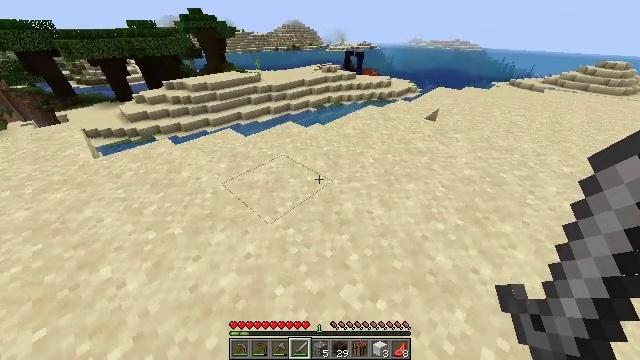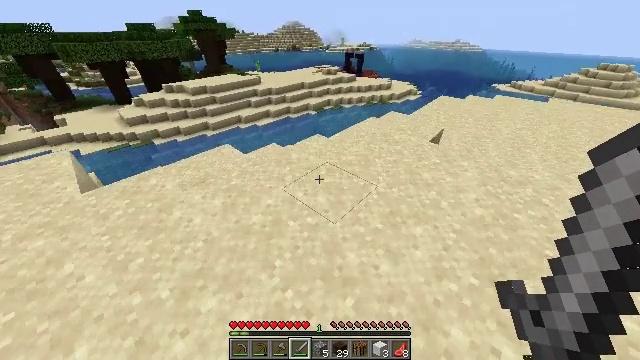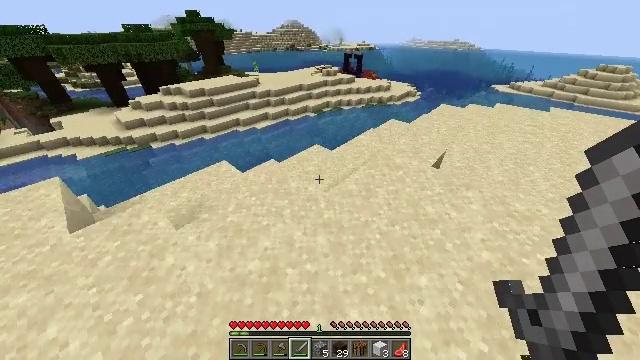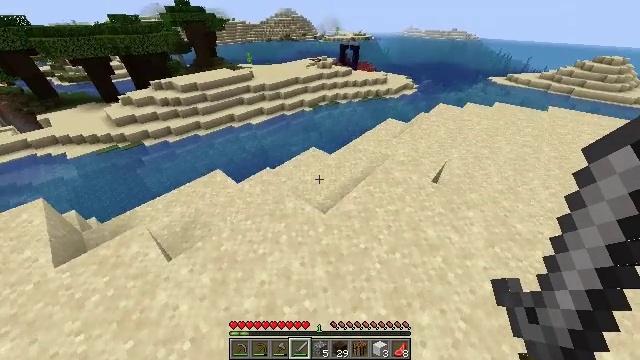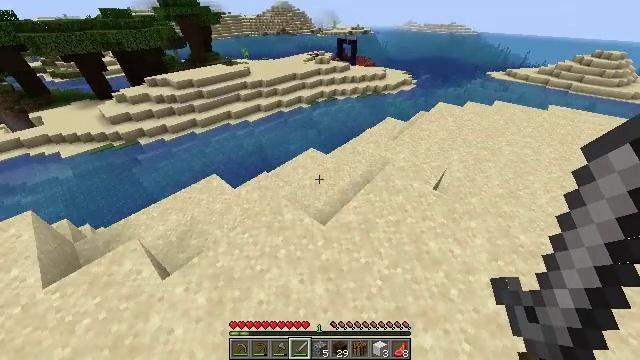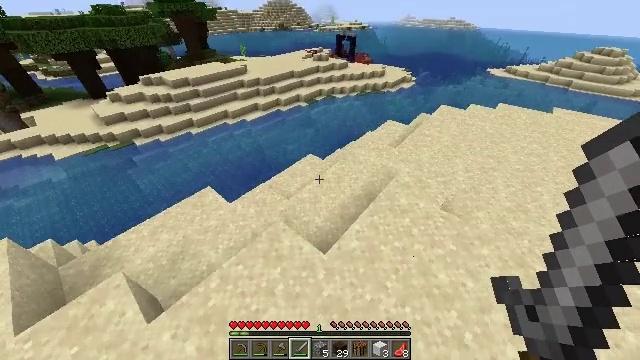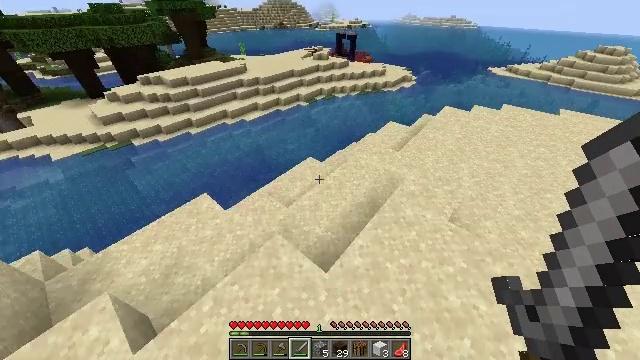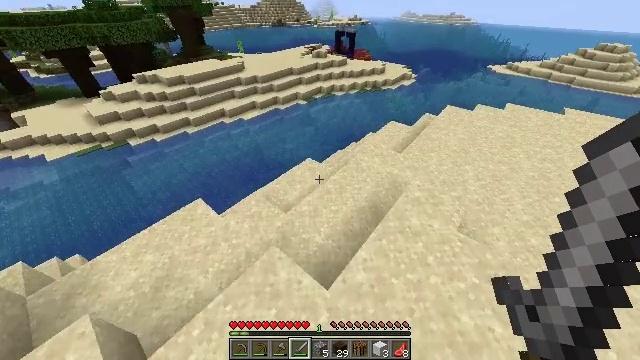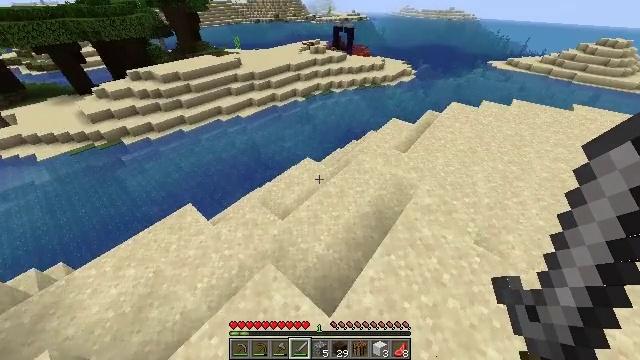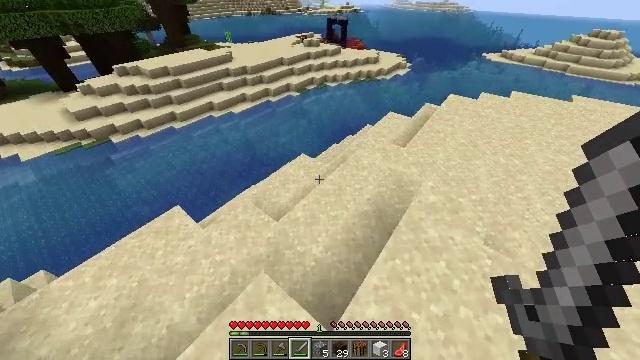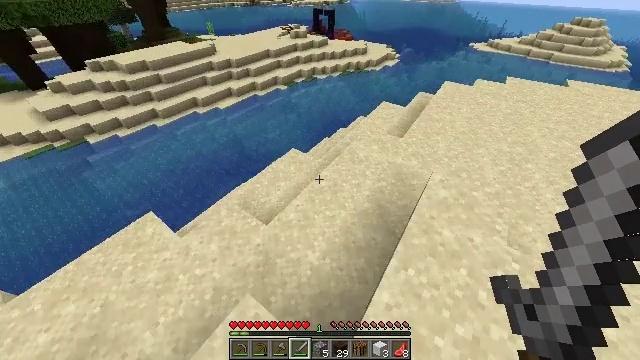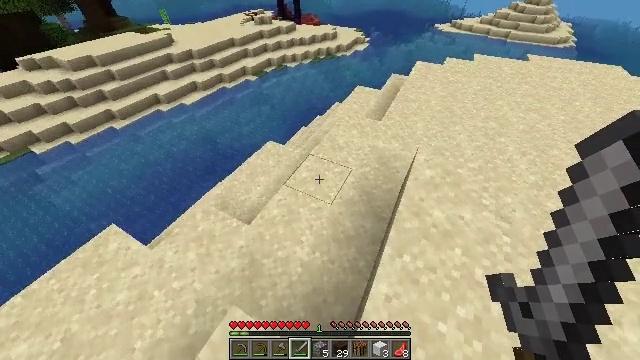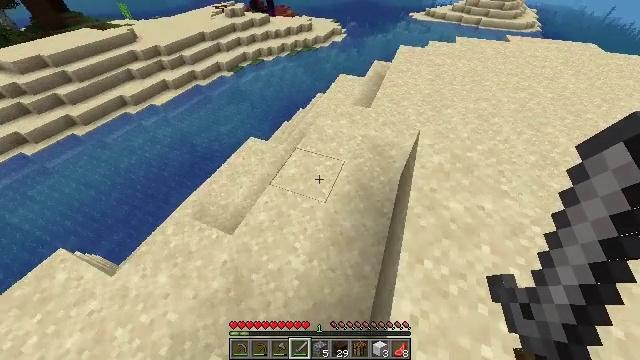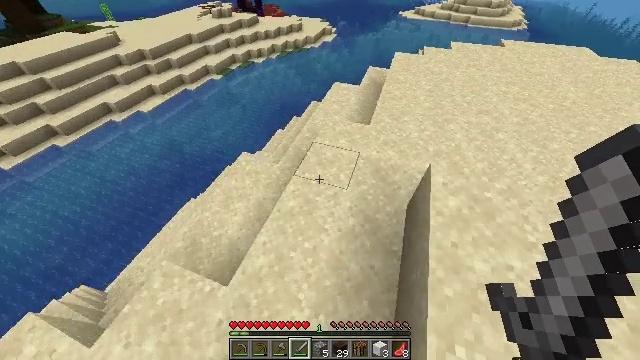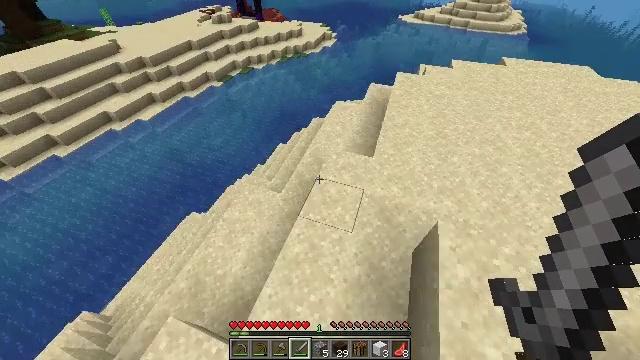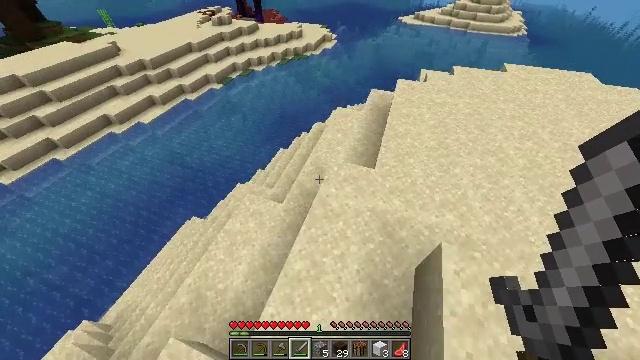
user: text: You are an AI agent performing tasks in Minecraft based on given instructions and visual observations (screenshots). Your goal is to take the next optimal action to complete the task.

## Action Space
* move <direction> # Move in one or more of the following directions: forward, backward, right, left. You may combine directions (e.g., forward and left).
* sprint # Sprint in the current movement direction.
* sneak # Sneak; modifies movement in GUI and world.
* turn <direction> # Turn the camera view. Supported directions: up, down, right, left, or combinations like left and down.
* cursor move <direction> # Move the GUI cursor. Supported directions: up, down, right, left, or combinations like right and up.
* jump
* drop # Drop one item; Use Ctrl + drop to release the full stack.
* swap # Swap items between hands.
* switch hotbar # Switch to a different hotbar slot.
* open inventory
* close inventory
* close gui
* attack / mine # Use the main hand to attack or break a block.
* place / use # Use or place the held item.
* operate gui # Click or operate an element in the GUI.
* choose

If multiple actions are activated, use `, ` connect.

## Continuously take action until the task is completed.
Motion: motion action
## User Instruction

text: Attack the ground to gather sand.
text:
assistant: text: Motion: move forward, sprint, jump
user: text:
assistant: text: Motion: move forward, sprint, jump
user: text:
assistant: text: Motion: move forward, sprint, turn right and down, jump
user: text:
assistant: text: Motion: move forward, sprint, turn down, jump
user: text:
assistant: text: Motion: move forward, sprint, jump
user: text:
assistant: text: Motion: move forward, sprint, jump
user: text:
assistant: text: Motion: move forward, sprint, jump
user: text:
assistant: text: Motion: move forward, sprint, jump
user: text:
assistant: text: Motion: move forward, sprint, turn right and down, jump
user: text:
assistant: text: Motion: move forward, sprint, turn right and down, jump
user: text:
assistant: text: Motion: move forward, sprint, turn right and down, jump
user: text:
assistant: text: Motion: move forward, sprint, turn right and down, jump
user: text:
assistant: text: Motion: move forward, sprint, turn right, jump
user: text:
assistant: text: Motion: move forward, sprint, jump
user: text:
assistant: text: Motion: move forward, sprint, jump
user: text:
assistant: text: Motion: move forward, sprint, jump
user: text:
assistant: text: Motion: move forward, sprint, jump
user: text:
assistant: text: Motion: move forward, sprint, jump
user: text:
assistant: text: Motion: move forward, sprint, jump
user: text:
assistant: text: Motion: move forward, sprint, jump
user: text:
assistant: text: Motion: move forward, sprint, jump
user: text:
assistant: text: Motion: move forward, sprint, jump
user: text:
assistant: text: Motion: move forward, sprint, jump
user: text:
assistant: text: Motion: move forward, sprint, jump
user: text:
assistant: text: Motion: move forward, sprint, jump
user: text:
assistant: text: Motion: move forward, sprint, jump
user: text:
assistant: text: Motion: move forward, sprint, jump
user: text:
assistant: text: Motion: move forward, sprint, jump
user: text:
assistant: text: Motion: move forward, sprint, jump
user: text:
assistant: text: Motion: move forward, sprint, jump